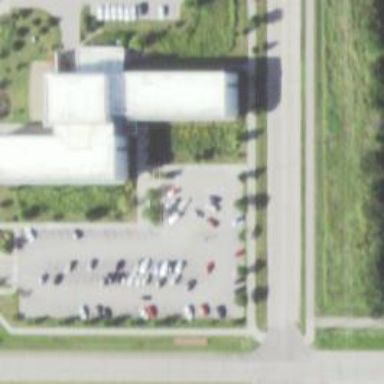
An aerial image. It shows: Public building.